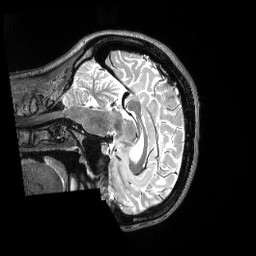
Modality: T2w
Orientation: sagittal
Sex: female
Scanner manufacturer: siemens
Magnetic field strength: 3 T
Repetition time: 3.2 s
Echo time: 0.563 s